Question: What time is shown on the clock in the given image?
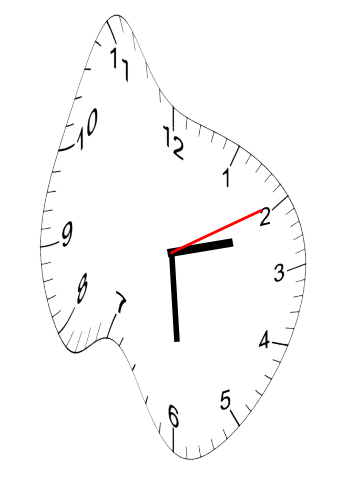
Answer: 02:29:10